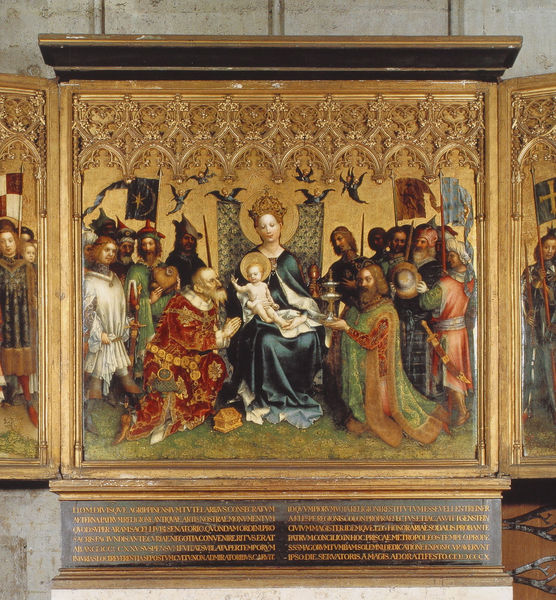
Titel: Altarbild der heiligen Stadtpatrone (Dombild)
Künstler: Stefan Lochner
Institution: Köln, Dom
Schlagwörter: blau, flügel, gemälde, mann, nackt, weiß, grün, menschen, braun, frau, männer, schwarz, rot, muster, bart, sockel, vögel, gold, mantel, kind, mutter, gotik, krone, fliegen, engel, schrift, fahnen, fahne, baby, könig, thron, inschrift, mond, stern, mondsichel, text, volk, beten, altar, heiligenschein, christus, jesus, könige, flaggen, schatulle, heilig, maria, madonna, anbetung, schrein, sohn, goldgrund, legende, verziehrung, maßwerk, predella, flügelaltar, geschenke, innschrift, drei könige, heilige drei könige, engelk, prdella, lochner, köige, maria#